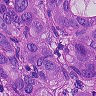
Metastatic tissue present: yes